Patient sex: M
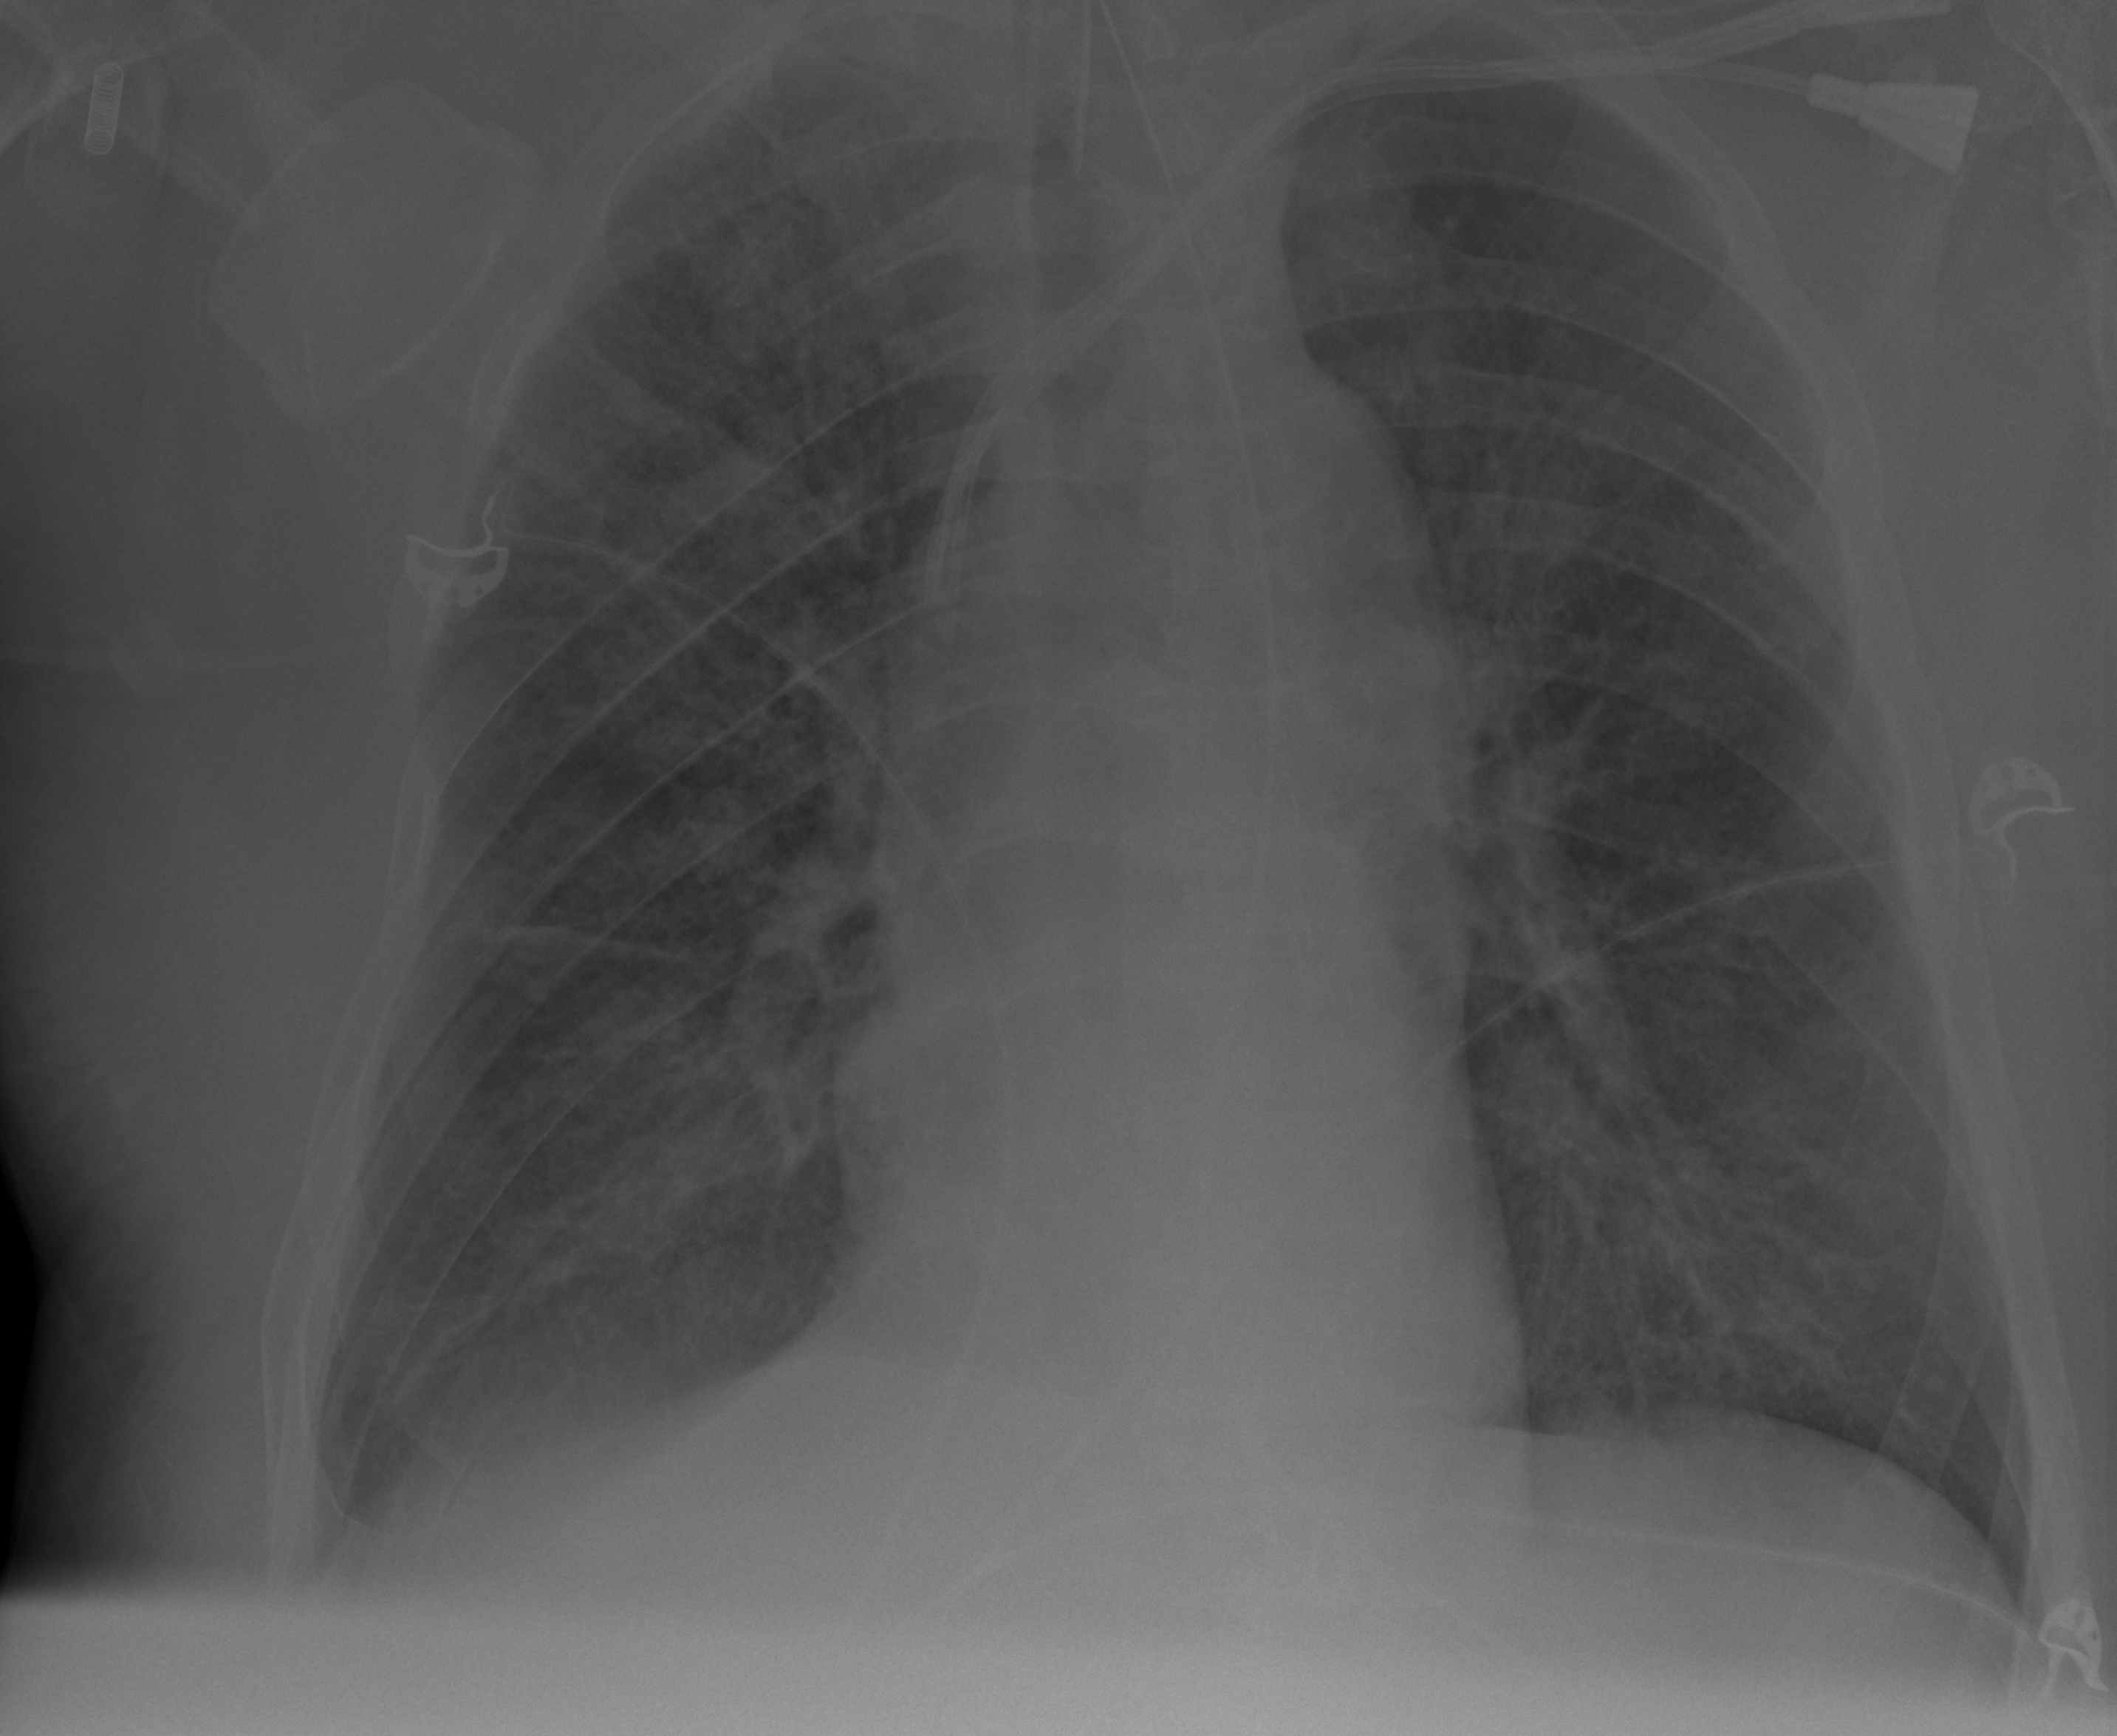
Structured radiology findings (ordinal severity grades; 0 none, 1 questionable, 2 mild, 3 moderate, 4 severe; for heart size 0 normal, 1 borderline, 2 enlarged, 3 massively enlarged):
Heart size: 0
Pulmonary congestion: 2
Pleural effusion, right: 2
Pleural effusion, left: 0
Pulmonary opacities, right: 3
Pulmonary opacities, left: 2
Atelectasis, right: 2
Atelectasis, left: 2